Question: I'm building a website listing poker tournaments. I would like to allow user mark some tournaments as his favourite and avoid forms or extra page with GET parameter - I would like to to update it without refreshing website. From what I understand, it's done by ajax and jquery. But there are many ajax libraries and I would like you to tell me, which one should I use and how to do this simple functionality best.
This is my tournament table:

I would like to have another column before event time, that would contain image for heart. It would be black (not favourite) and if user clicks on it, it would turn red (favourite).
I think m2m relationship should be used here. This is my tournament model.
'''
class Tournament(models.Model):
favourite = models.ManyToManyField(User)
date = models.DateTimeField('Event time')
currency = models.CharField(max_length=5, choices=CURRENCIES, default='USD')
name = models.CharField("Tournament name", max_length=200)
prize = models.DecimalField(max_digits=20, decimal_places=2)
entry = models.DecimalField(max_digits=20, decimal_places=2)
fee = models.DecimalField(max_digits=20, decimal_places=2)
password = models.CharField("password", max_length=200)
type = models.ForeignKey('room.Type')
room = models.ForeignKey('room.Room')
requirements_difficulty = models.IntegerField('Tournament Difficulty',
validators=[MinValueValidator(1), MaxValueValidator(30)])
requirements_text = models.CharField("Requirements Description", max_length=1000)
recurrence = models.CharField(max_length=5,
choices=RECURRENCE_CHOICES,
default='NONE')
'''
So how do I add m2m relationship between user and tournament? Do I use ajax code or dajax? How do I create this m2m without refreshing page?
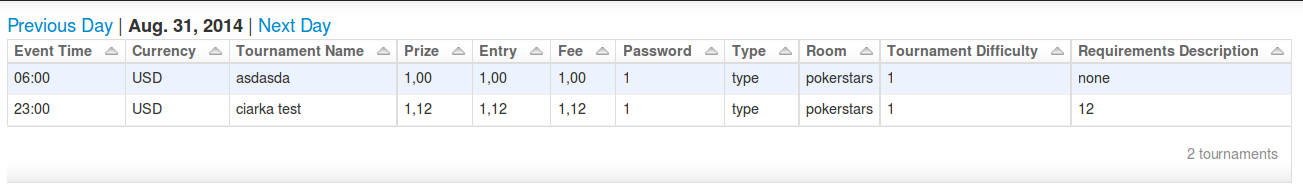
Answer: > So how do I add m2m relationship between user and tournament?
Assuming that you use the default django user model:
'''
Class Tournament(models.Model):
user = models.ManyToManyField(settings.AUTH_USER_MODEL, related_name='user_tournament')
...
'''
> Do I use ajax code or dajax?
As @doniyor said, you should define your real problem and split your question. SO is not "do it for me", anyway, what I can do for you, is give you some good links ;)
W3 schools definition for ajax:
<URL>
Good ajax plugin for djando that seems you already know:
<URL>
By the way, you should use dajax, is easy and faster to create ajax pages integrated with django (you just have to follow the tutorials, is pretty simple).
> How do I create this m2m without refreshing page?
Using dajax